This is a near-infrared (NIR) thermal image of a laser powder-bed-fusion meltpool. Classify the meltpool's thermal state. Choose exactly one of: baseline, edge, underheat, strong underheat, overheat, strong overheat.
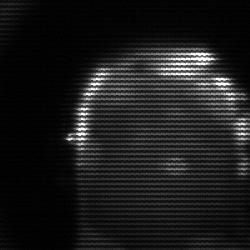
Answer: baseline